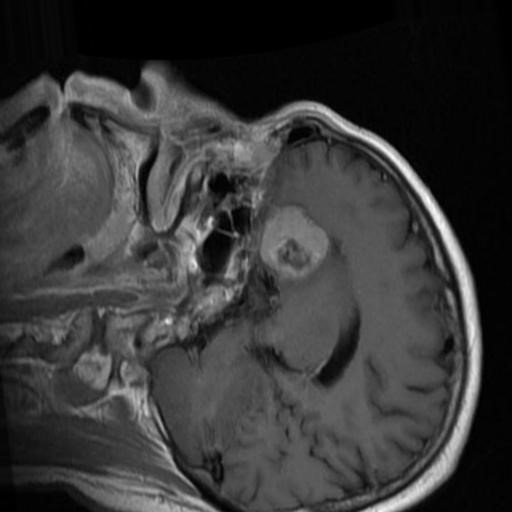
Label: brain_menin